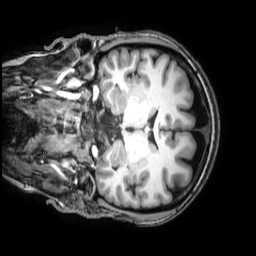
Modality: T1w
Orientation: coronal
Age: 41
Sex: female
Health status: healthy
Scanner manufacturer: philips
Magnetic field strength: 3 T
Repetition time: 0.008111 s
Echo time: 0.003707 s